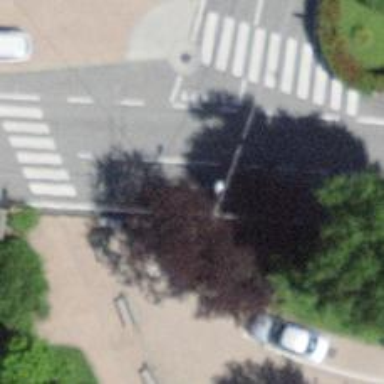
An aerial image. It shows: Uncontrolled crossing point on the road with flush right kerb.